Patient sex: M
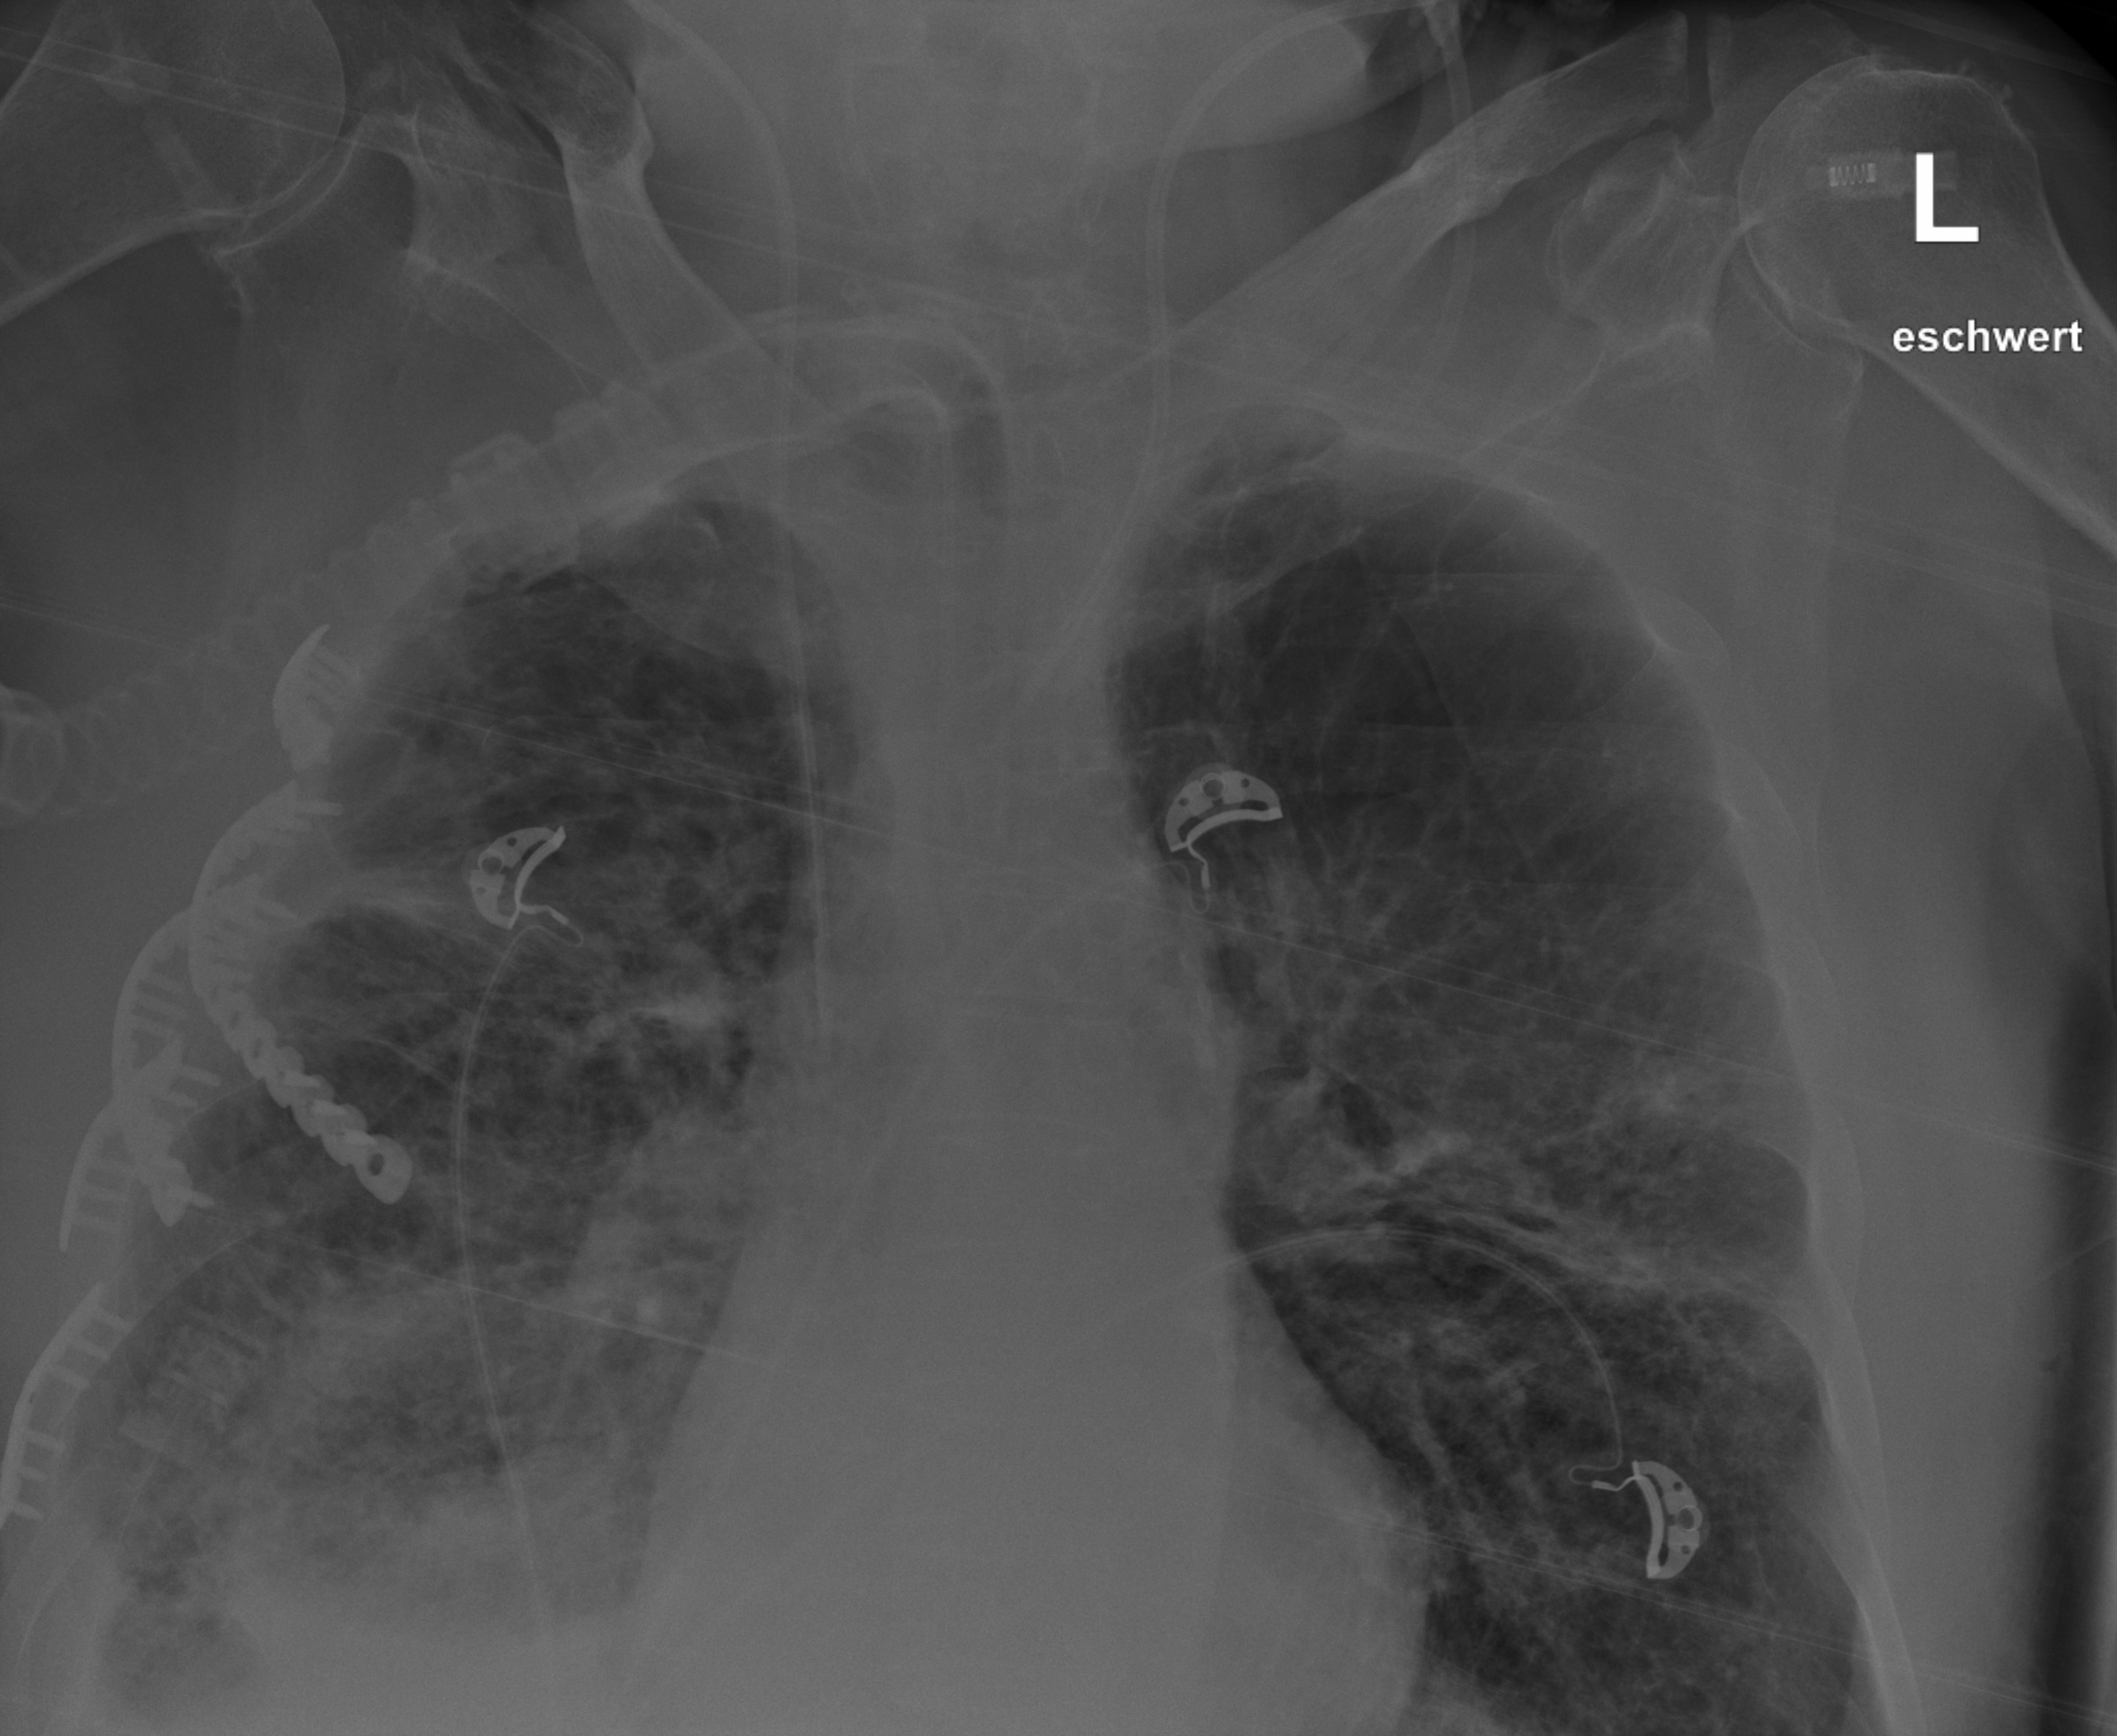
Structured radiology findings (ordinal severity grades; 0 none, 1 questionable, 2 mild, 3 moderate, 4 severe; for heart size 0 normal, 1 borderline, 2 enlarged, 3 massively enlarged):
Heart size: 0
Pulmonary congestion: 2
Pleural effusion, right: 2
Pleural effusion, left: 0
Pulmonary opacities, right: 4
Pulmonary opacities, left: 2
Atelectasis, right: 2
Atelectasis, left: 0